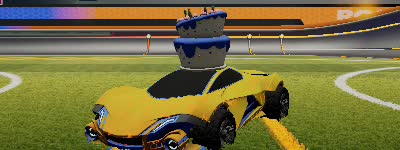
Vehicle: werewolf